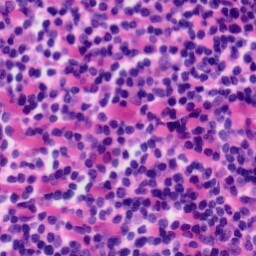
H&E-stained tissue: Tonsil